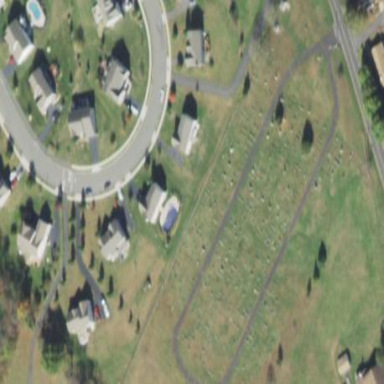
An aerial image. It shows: Graveyard used as cemetery.